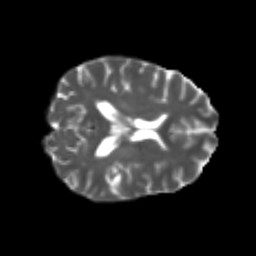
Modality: T2w
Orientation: axial
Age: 21
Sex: female
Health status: healthy
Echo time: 0.074 s